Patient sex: M
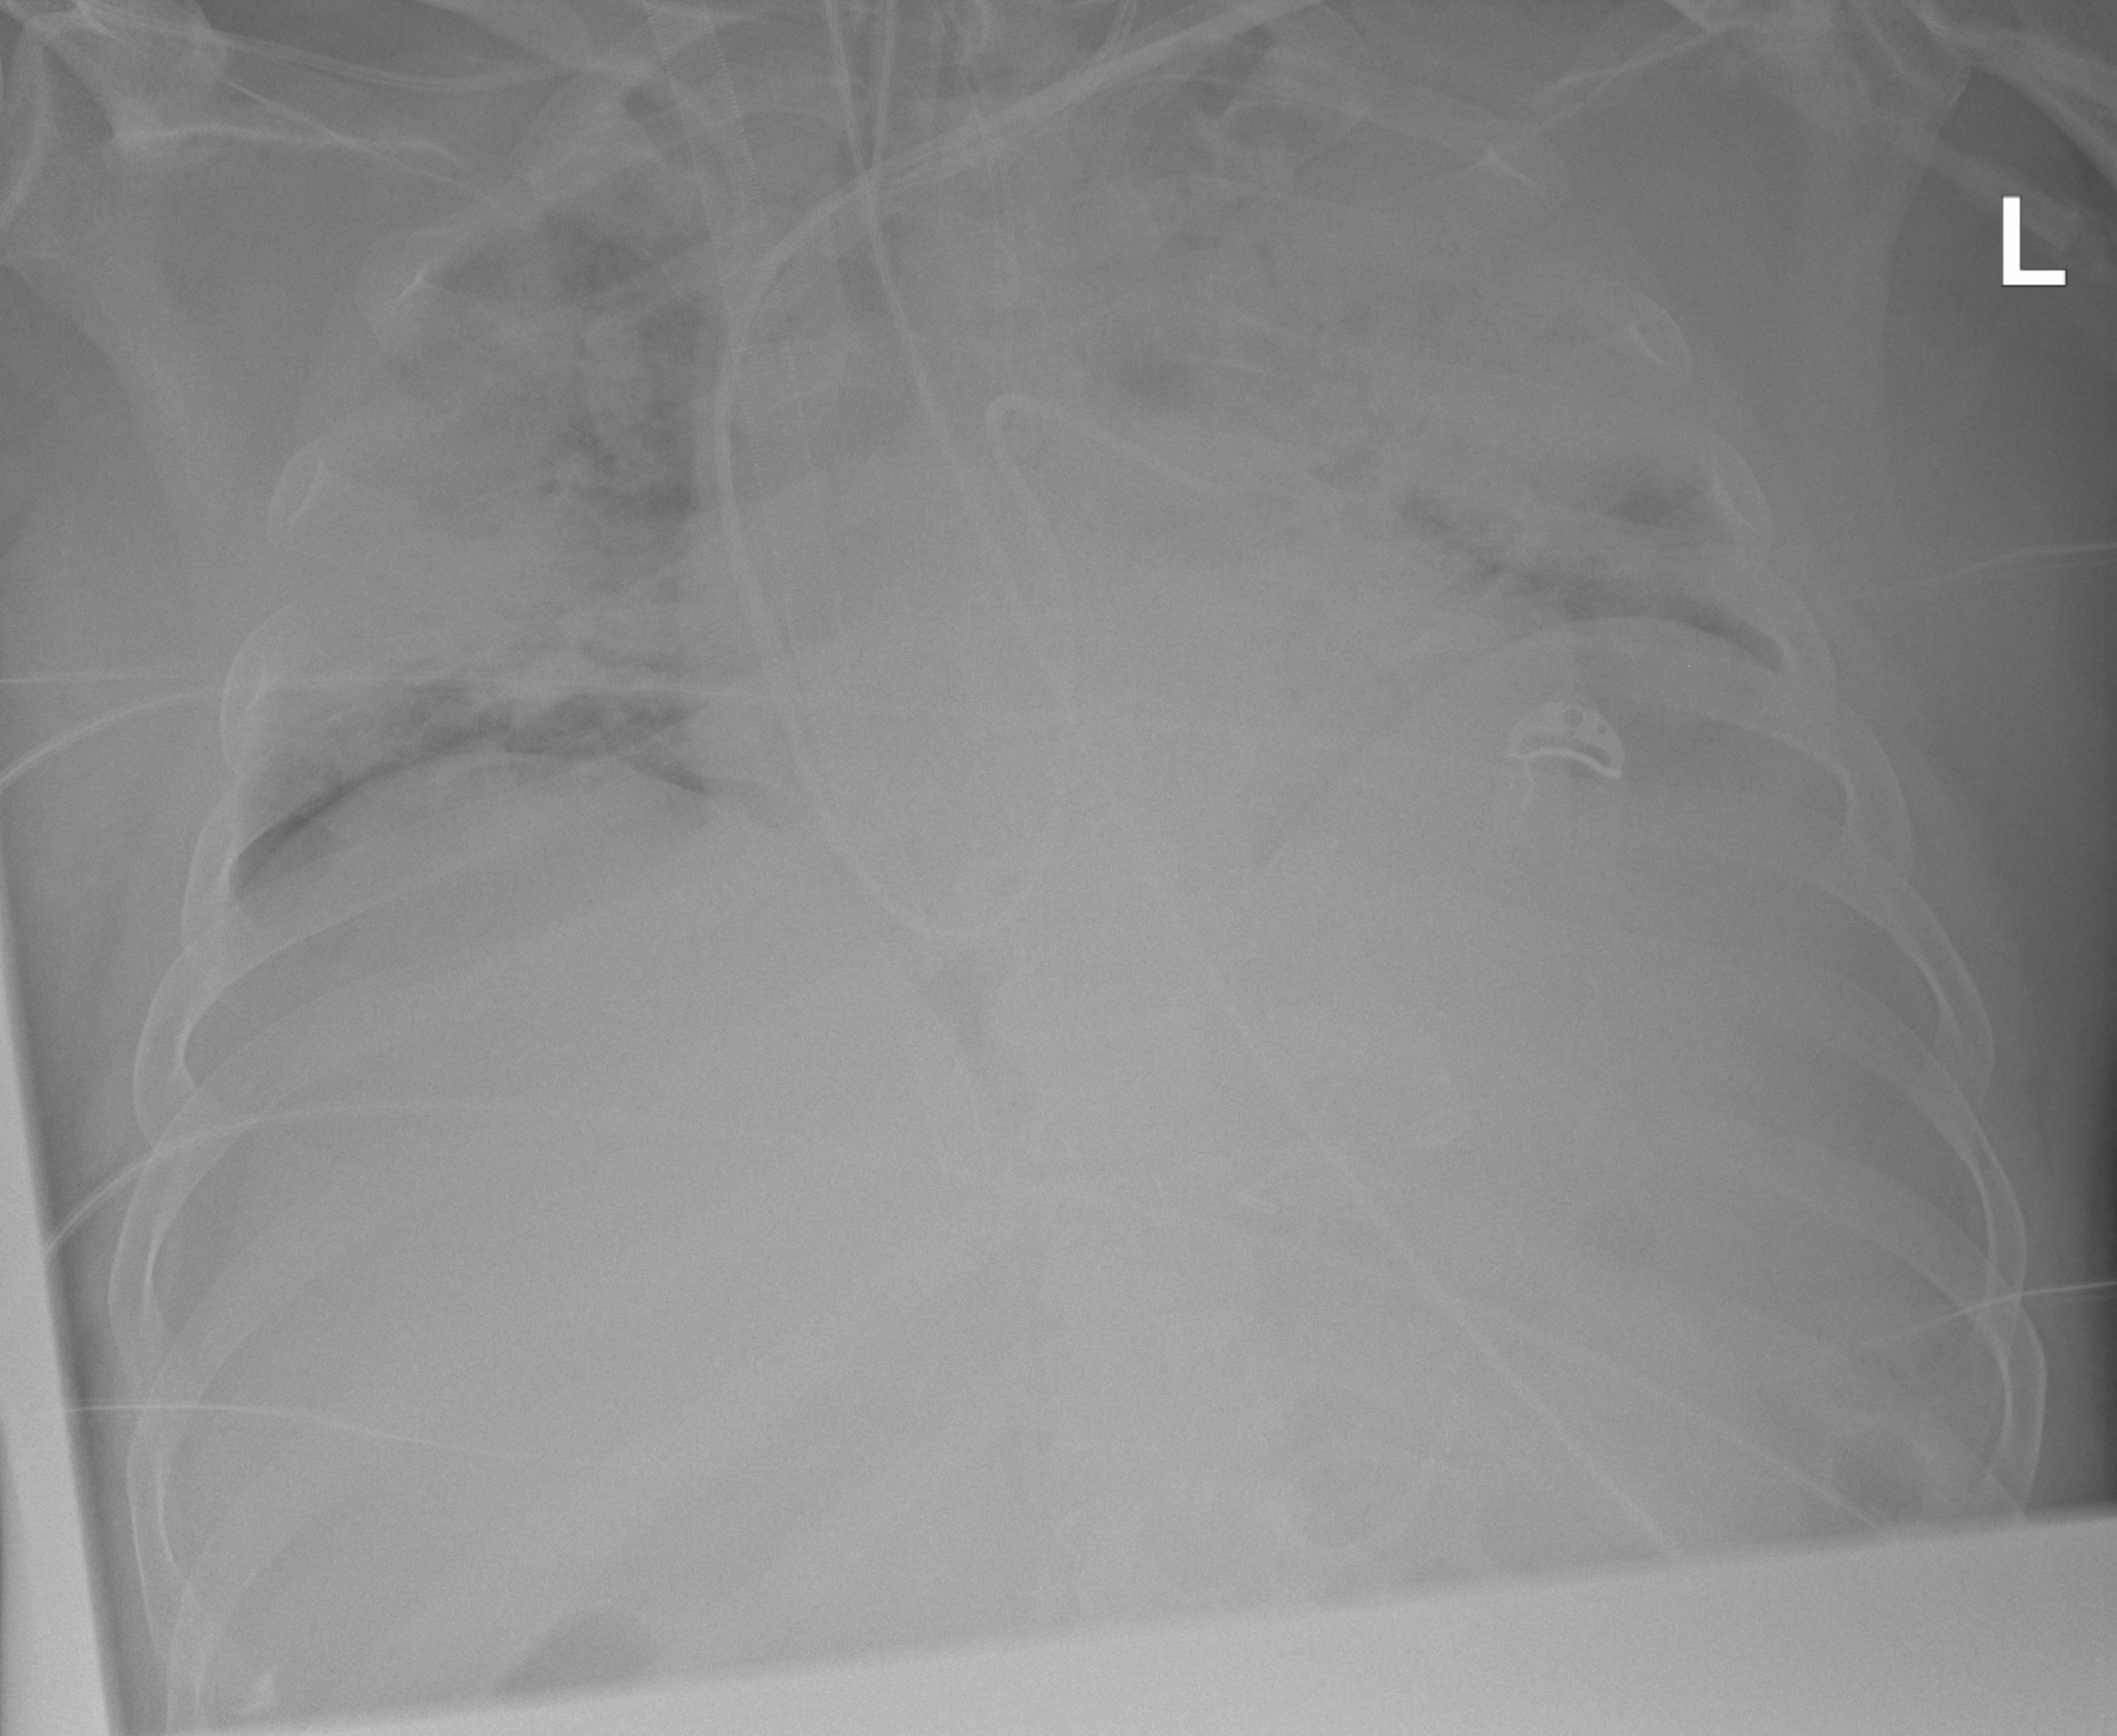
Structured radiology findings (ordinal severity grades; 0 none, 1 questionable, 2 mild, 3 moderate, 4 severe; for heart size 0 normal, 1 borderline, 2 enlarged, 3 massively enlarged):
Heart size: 2
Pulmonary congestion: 0
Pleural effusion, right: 0
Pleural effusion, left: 0
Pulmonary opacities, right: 4
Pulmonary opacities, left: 4
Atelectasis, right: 3
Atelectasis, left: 3